Question: My table name is 'emails'.
My table structures looks like:

I want to remove all of the duplicated emails. I tried this query:
'''
DELETE FROM emails WHERE email NOT IN (SELECT MIN(email)
FROM emails GROUP BY email)
'''
But with no result. Can someone help me with this?
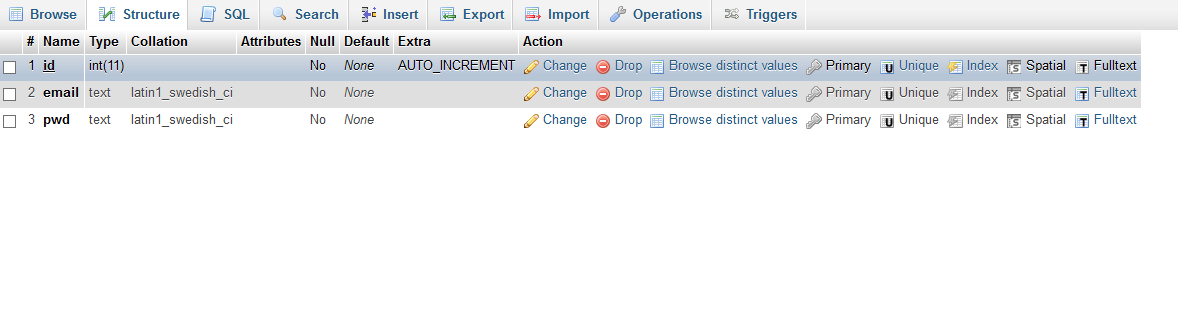
Answer: The query that you are looking for would use 'id', not 'email':
'''
DELETE FROM emails
WHERE id NOT IN (SELECT MIN(id) FROM emails GROUP BY email) ;
'''
EDIT:
You are using MySQL. You can get around this with the subquery hack:
'''
DELETE FROM emails
WHERE id NOT IN (select minid from (SELECT MIN(id) as minid FROM emails GROUP BY email) e) ;
'''
Or, you can use a 'join':
'''
delete e
from emails e left outer join
(select min(id) as minid
from emails
group by email
) em
on e.id = e.minid
where em.id is null;
'''